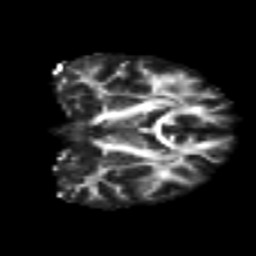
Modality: FA
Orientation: coronal
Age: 27
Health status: ill
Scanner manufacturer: philips
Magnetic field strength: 3 T
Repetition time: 9 s
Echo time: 0.127 s